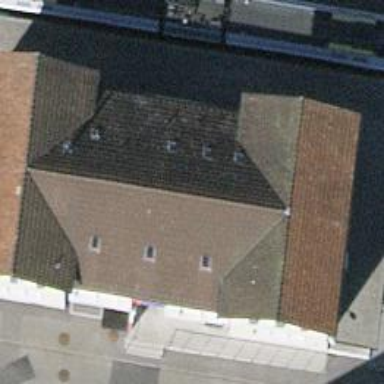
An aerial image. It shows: Railway station that also serves as public transport station.